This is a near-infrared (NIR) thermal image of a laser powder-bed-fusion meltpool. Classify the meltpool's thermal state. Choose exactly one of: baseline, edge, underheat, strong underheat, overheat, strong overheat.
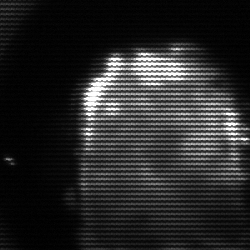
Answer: baseline